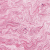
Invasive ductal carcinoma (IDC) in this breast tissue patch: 0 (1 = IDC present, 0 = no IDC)